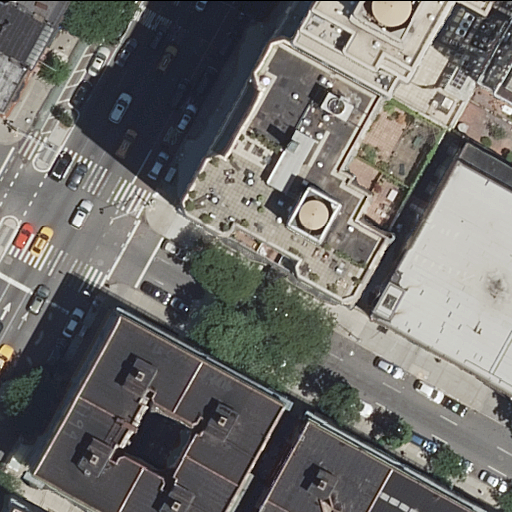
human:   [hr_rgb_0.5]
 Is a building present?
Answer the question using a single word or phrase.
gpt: yes

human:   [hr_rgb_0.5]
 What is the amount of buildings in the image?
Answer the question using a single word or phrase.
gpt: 12

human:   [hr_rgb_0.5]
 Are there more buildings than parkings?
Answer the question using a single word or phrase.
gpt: yes

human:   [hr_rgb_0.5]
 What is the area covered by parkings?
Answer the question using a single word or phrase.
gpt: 837m2

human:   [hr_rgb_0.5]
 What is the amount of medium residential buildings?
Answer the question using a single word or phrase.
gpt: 2

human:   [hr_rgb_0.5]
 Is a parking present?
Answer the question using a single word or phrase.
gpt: yes

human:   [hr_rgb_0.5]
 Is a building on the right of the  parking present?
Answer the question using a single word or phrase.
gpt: yes

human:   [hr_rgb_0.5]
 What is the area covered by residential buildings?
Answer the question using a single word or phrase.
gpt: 4837m2

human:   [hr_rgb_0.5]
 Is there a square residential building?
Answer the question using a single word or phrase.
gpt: no

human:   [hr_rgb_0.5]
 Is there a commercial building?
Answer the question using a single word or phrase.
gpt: no

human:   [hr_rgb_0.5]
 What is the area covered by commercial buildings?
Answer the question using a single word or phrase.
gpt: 0m2

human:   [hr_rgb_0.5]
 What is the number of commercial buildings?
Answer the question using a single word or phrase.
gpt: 0

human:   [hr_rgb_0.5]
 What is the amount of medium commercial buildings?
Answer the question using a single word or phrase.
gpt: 0

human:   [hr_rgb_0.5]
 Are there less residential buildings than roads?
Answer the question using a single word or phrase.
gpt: no

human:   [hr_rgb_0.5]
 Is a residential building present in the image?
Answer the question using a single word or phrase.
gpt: yes

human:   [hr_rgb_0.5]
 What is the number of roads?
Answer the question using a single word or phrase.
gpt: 7

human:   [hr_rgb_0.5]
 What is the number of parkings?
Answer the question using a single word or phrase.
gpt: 1

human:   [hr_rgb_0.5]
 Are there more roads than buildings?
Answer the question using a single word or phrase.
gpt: no

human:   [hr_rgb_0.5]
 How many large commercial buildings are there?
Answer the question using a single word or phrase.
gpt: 0

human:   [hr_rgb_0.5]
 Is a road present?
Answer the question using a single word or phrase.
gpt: yes

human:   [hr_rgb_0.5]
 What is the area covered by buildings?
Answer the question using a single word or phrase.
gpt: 4837m2

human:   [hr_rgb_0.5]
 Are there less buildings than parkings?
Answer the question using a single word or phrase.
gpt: no

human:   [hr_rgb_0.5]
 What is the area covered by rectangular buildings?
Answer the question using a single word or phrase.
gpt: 2728m2

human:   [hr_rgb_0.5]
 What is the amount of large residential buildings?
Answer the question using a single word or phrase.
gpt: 4

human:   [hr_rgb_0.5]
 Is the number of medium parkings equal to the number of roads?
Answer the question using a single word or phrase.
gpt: no

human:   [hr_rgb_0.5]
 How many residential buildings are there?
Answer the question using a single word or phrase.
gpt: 12

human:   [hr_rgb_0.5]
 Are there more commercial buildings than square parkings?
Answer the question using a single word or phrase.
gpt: no

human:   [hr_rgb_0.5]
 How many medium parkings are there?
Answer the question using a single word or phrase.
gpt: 0

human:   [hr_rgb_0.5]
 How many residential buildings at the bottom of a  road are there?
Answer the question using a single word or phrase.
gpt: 6

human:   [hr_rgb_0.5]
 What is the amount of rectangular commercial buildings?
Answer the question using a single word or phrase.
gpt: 0

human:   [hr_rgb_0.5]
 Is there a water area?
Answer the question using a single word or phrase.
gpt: no

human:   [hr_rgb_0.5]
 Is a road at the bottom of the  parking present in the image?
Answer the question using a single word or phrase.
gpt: yes

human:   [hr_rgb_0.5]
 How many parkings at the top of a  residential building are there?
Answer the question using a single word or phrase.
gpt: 1

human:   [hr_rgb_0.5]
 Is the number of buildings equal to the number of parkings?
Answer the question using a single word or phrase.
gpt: no

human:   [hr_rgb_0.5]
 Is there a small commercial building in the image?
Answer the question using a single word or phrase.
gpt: no

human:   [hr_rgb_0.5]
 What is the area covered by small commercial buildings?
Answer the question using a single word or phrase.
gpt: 0m2

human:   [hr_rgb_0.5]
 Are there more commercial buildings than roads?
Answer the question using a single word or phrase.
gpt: no

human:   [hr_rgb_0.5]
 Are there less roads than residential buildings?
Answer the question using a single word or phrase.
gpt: yes

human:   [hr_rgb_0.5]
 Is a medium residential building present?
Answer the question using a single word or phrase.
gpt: yes

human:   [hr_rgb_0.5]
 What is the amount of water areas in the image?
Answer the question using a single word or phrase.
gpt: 0

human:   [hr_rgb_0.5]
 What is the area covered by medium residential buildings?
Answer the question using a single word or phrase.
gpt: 748m2

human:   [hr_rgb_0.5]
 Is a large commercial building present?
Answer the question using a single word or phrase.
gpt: no

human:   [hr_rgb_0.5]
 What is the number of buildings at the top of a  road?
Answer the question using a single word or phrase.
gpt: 7

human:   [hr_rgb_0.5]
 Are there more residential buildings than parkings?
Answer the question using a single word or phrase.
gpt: yes

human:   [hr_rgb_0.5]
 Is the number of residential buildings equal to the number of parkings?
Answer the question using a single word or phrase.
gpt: no

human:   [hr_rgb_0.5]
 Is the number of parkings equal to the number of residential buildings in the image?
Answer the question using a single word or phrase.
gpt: no

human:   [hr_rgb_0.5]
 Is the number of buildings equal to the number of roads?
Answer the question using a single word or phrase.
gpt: no

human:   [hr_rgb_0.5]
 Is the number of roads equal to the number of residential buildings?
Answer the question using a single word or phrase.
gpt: no

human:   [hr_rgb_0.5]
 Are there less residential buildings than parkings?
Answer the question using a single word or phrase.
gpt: no

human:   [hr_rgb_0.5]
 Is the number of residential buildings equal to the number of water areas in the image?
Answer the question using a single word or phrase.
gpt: no

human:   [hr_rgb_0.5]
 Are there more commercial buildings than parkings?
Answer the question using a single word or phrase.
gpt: no

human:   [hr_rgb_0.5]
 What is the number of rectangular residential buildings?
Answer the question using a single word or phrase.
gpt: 8

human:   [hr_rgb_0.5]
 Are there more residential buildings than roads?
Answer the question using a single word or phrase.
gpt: yes

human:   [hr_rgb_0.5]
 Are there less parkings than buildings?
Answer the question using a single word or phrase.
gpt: yes

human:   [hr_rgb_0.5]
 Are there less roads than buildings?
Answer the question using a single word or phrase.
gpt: yes

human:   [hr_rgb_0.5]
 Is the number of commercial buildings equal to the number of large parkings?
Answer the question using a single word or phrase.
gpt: no

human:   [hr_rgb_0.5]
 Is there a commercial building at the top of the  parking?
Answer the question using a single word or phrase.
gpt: no

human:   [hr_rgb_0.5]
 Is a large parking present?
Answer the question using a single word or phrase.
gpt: yes

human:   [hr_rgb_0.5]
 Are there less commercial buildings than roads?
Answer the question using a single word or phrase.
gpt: yes

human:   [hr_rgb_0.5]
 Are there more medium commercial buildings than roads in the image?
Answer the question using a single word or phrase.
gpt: no

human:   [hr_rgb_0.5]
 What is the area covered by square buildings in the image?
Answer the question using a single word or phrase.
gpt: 0m2

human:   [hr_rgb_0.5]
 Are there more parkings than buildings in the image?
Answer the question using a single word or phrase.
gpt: no

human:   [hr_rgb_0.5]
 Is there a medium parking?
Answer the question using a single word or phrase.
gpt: no

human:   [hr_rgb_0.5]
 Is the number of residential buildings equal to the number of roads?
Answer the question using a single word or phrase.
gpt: no